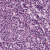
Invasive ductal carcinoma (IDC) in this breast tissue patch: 1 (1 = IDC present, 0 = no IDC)